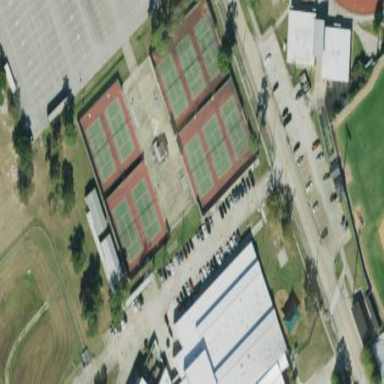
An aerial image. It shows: Asphalt tennis court on pitch.